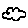
Label: cloud